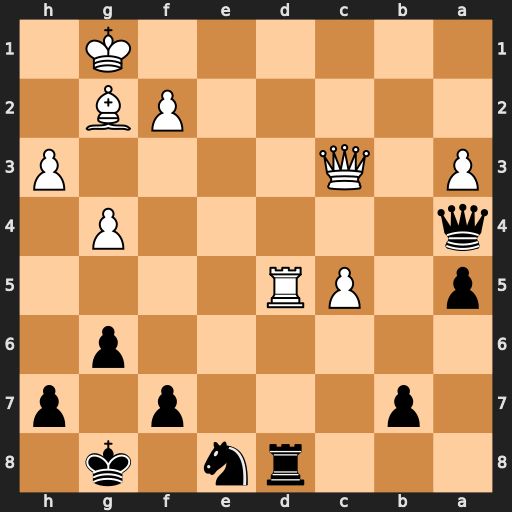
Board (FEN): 3rn1k1/1p3p1p/6p1/p1PR4/q5P1/P1Q4P/5PB1/6K1
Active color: b
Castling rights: -
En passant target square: -
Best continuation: Rxd5 Bxd5 Qd1+ Kh2 Qxd5